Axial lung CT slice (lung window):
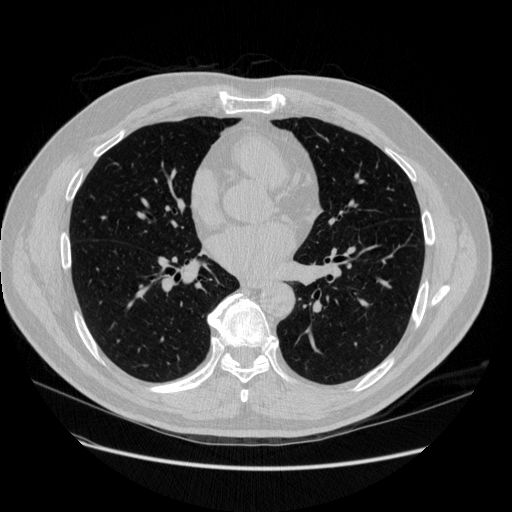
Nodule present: no